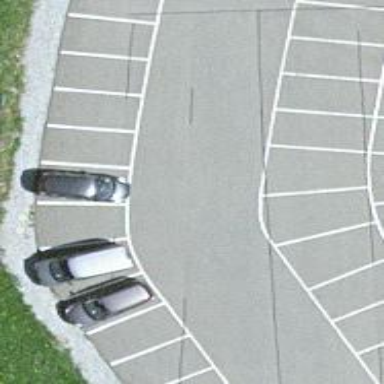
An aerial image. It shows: Parking aisle designated as service road.